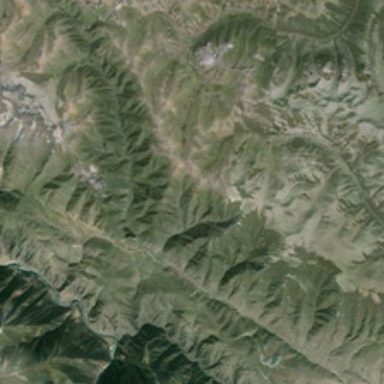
It is a piece of green mountain .